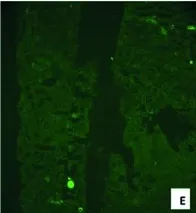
E: No lambda light chain staining by immunofluorescence (original magnification x 200).
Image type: pathology (immunostaining)